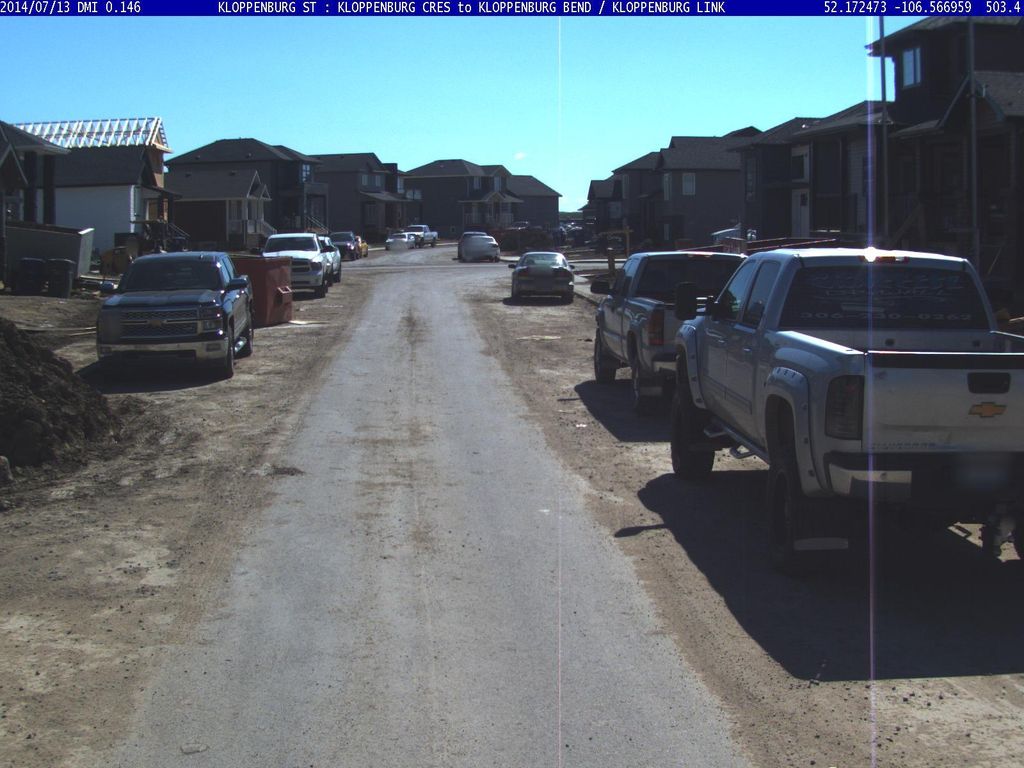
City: saskatoon